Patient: sex F, age 71
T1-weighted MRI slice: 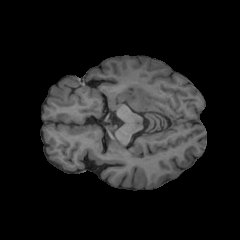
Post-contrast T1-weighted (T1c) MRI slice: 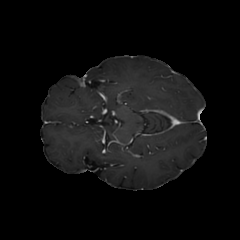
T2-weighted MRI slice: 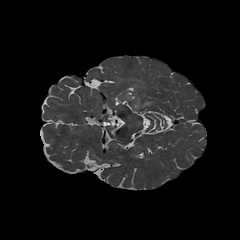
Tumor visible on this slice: yes
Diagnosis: Astrocytoma, IDH-mutant
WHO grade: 2